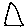
Label: triangle